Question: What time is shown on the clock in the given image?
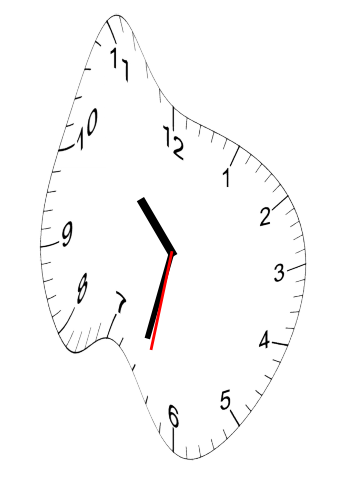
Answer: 10:32:32